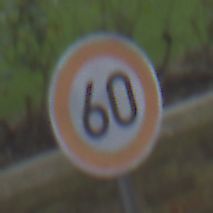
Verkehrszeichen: Geschwindigkeit60
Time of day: Midday
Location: Outdoor (Urban)
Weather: Overcast
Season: NotSpecified
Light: Natural